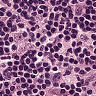
Metastatic tissue present: no